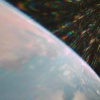
Label: sunburn